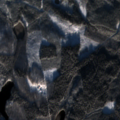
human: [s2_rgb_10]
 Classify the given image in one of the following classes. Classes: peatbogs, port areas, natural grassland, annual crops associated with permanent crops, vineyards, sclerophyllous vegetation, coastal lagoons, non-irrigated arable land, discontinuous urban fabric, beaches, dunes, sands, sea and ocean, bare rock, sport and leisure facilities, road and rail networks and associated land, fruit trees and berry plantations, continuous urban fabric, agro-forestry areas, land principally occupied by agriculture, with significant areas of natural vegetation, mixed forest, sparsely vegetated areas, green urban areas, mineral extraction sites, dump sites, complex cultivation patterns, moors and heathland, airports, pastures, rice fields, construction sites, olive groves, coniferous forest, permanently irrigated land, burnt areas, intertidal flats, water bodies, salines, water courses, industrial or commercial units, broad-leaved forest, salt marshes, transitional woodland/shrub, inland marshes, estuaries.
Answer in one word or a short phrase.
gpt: coniferous forest, mixed forest, transitional woodland/shrub, water bodies